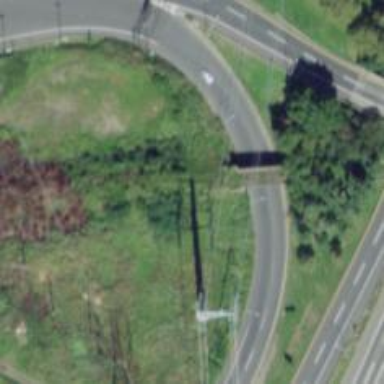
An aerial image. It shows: Disused railway bridge.